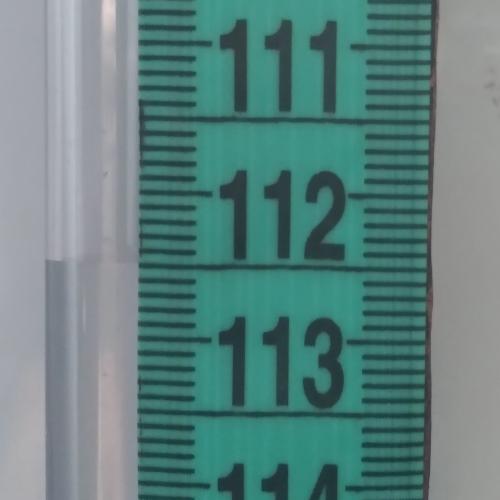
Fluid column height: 112.5 cm